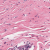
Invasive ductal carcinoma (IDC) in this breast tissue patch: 0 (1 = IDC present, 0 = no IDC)